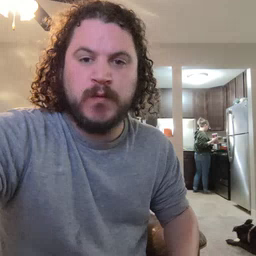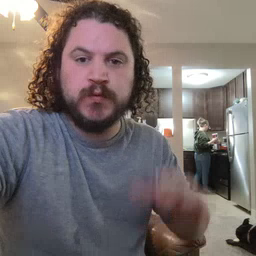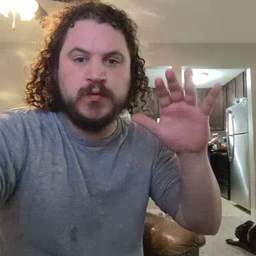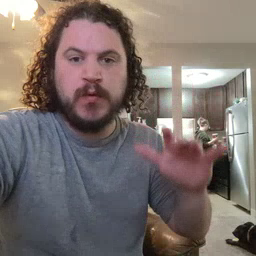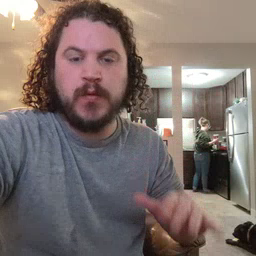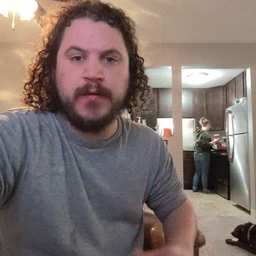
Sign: snow